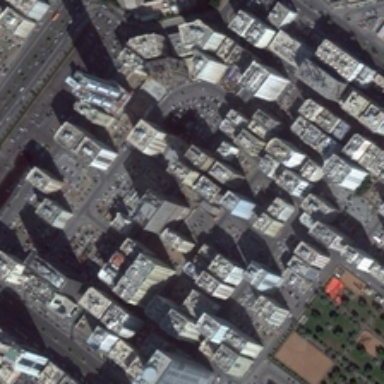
Many buildings with parking lots are in a commercial area with a small park .